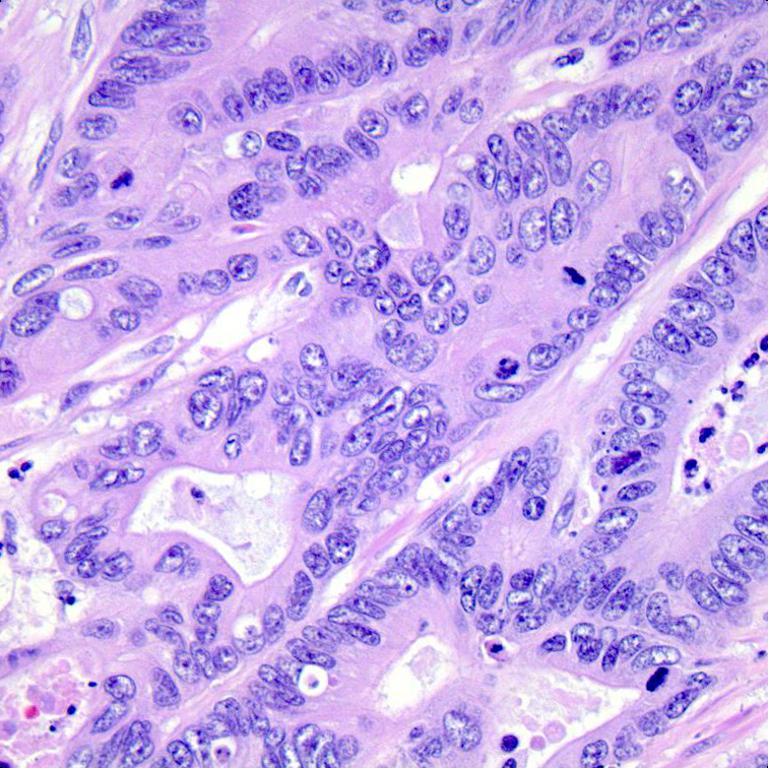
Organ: colon
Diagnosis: adenocarcinomas